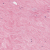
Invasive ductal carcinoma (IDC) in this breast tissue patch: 0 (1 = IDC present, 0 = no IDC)